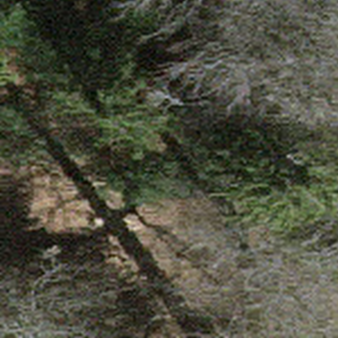
Label: other